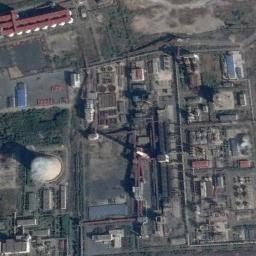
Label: thermal_power_station